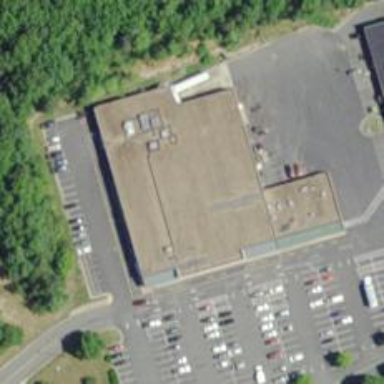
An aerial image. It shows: Supermarket.